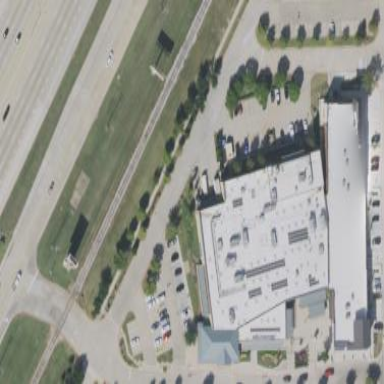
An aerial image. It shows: Supermarket building.